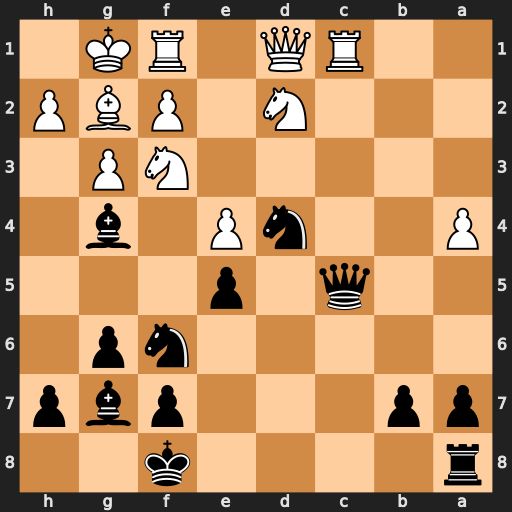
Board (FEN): r4k2/pp3pbp/5np1/2q1p3/P2nP1b1/5NP1/3N1PBP/2RQ1RK1
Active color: b
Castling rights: -
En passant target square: -
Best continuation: Qxc1 Qxc1 Ne2+ Kh1 Nxc1